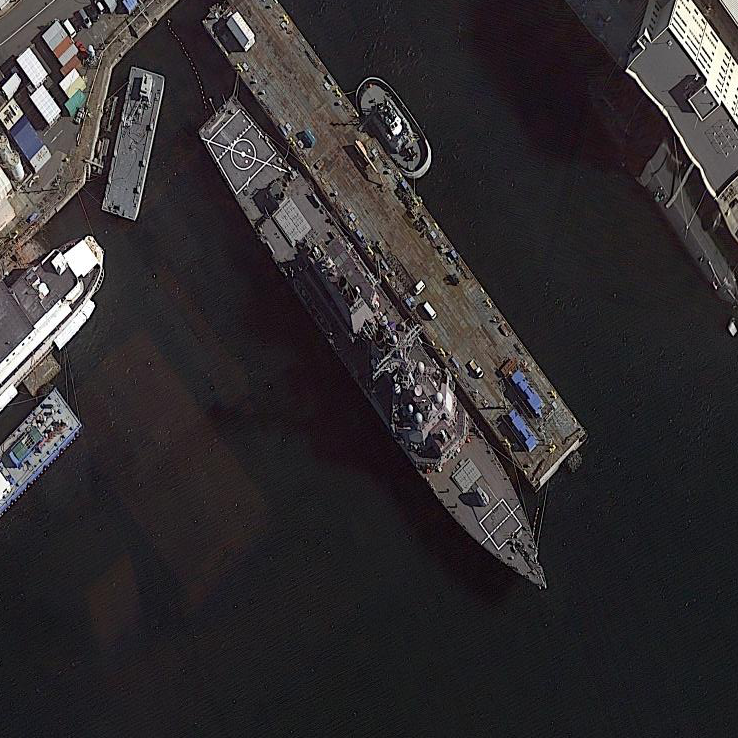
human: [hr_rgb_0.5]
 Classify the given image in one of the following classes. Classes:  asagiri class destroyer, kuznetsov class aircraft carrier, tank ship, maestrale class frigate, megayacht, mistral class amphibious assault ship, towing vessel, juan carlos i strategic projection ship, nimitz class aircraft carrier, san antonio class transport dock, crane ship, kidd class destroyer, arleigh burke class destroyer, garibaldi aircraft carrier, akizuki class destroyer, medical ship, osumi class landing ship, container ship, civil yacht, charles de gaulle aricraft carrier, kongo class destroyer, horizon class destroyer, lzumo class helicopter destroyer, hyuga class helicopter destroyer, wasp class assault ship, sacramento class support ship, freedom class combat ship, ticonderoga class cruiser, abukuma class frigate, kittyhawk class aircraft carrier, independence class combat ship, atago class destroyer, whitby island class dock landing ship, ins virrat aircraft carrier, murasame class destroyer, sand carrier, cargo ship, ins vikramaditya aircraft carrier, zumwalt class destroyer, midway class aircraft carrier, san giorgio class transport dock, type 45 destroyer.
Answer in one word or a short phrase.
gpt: Arleigh Burke class destroyer